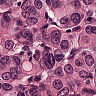
Metastatic tissue present: yes